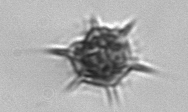
Label: Dictyocha